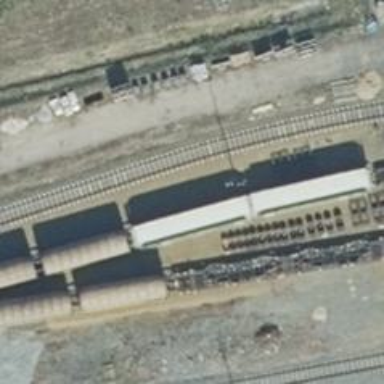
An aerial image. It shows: Railway yard.